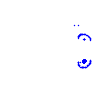
Particle: electron